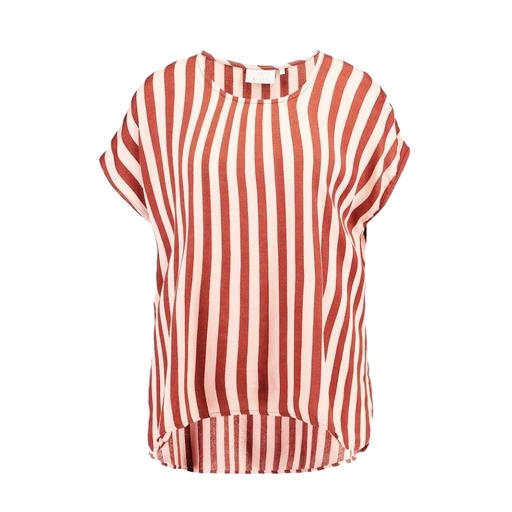
striped red and white shirt, red striped shirt, red striped tee, white background